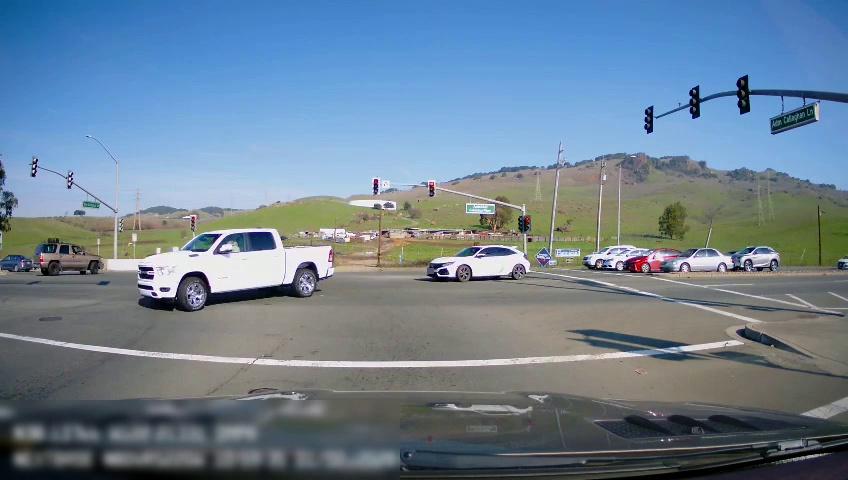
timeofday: Day
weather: Sunny
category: Drivable Space
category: Vehicles | SUV
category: Vehicles | Car
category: Vehicles | SUV
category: Vehicles | Car
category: Vehicles | Car
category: Vehicles | Car
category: Vehicles | Car
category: Vehicles | Car
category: Vehicles | SUV
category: Vehicles | Truck
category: Vehicles | SUV
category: Lanes | Opposite Lane
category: Traffic | Lights
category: Traffic | Lights
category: Traffic | Lights
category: Traffic | Lights
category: Traffic | Lights
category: Traffic | Lights
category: Traffic | Lights
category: Traffic | Signs
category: Traffic | Lights
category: Traffic | Lights
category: Traffic | Signs
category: Traffic | Lights
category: Traffic | Lights
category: Traffic | Signs